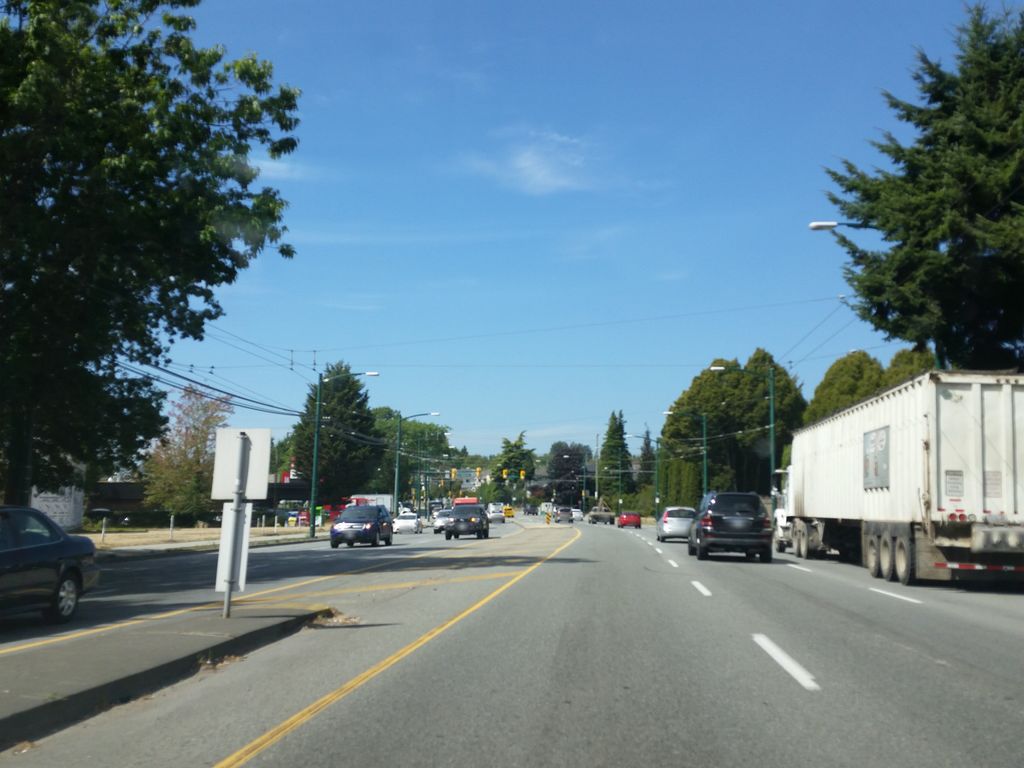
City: vancouver